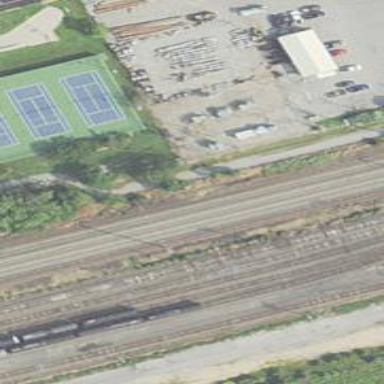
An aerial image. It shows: Railway track with contact line for electrification.